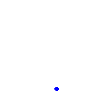
Particle: proton